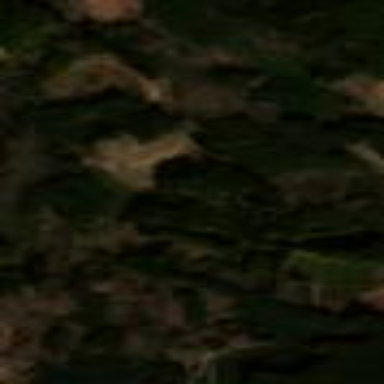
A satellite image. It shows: Forest with deciduous trees.